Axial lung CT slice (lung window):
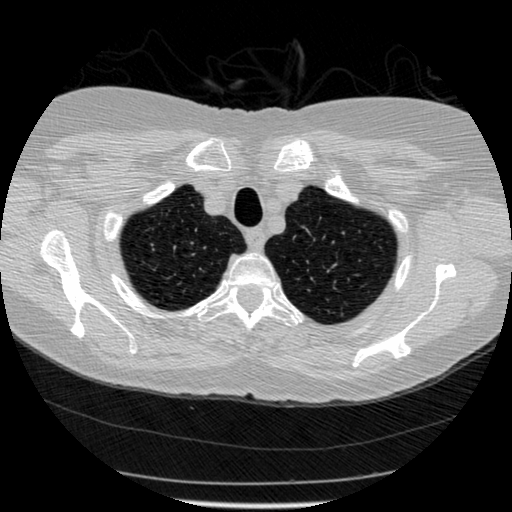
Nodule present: no